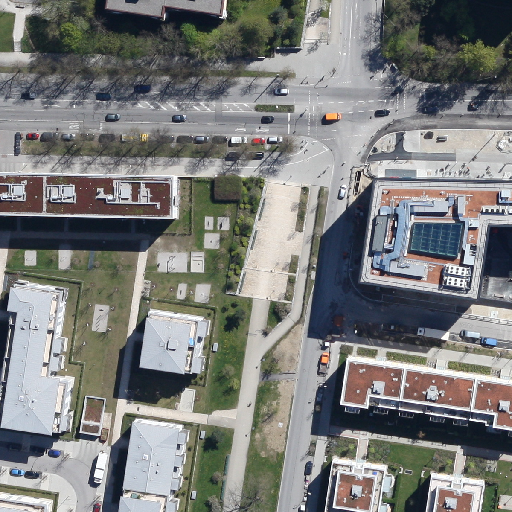
Referring expression: van driving on the road